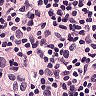
Metastatic tissue present: yes